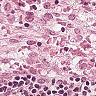
Metastatic tissue present: no